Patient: sex M, age 42
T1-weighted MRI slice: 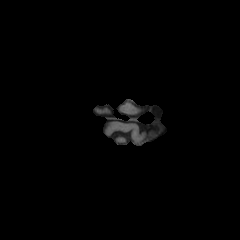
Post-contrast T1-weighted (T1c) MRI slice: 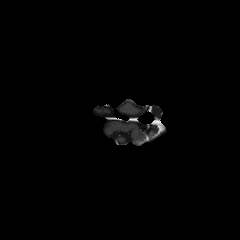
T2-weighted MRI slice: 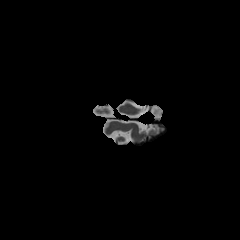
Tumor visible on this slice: yes
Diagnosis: Glioblastoma, IDH-wildtype
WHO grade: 4